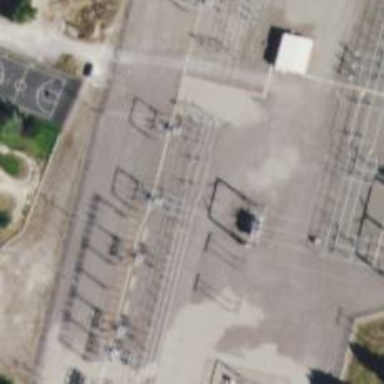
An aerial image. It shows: Switch for power supply.